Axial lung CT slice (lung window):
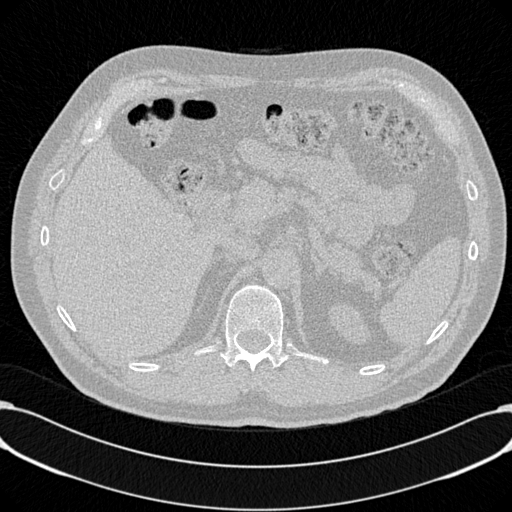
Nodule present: no